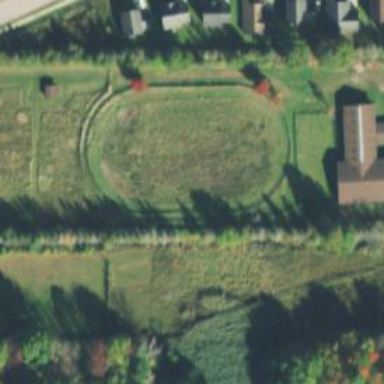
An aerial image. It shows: Track designed for horse racing in leisure land setting.